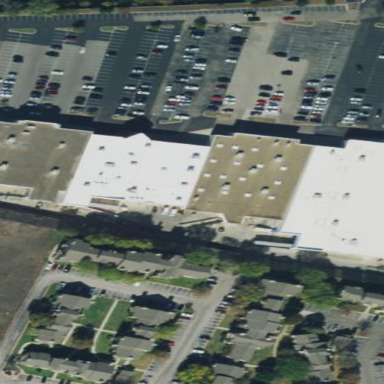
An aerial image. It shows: Retail building.